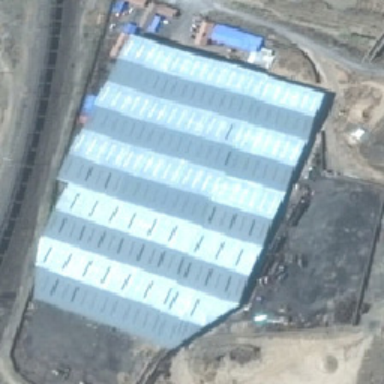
A big building is near the road .